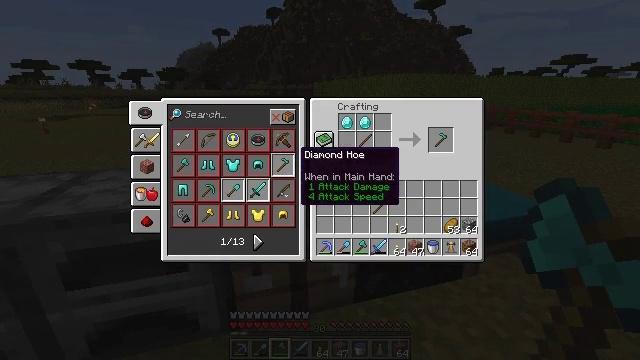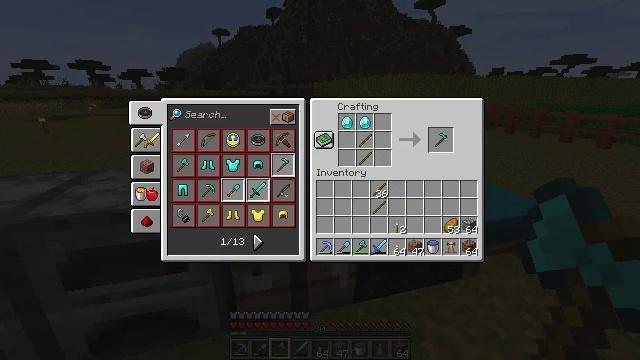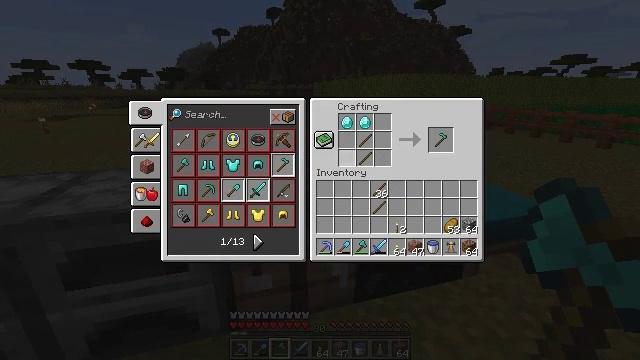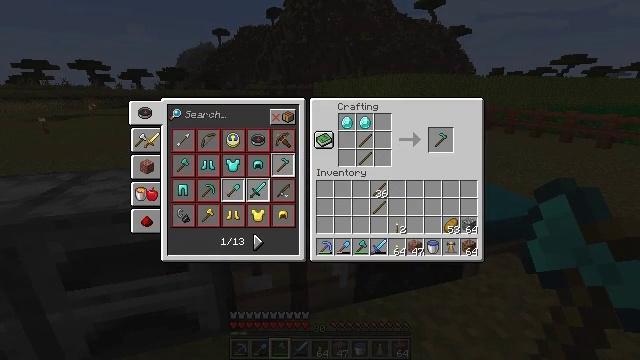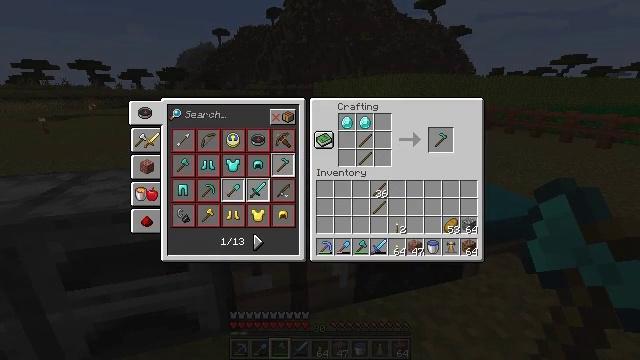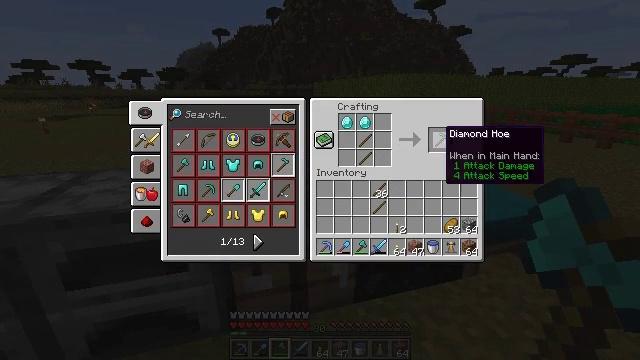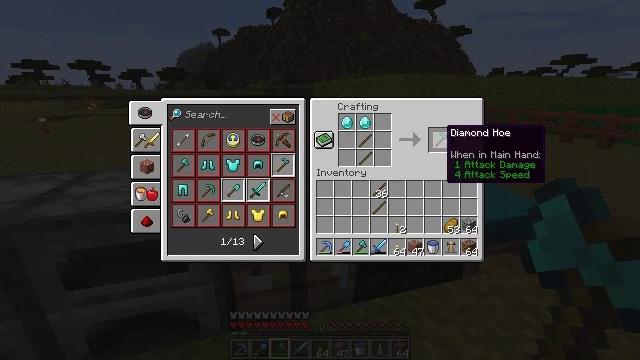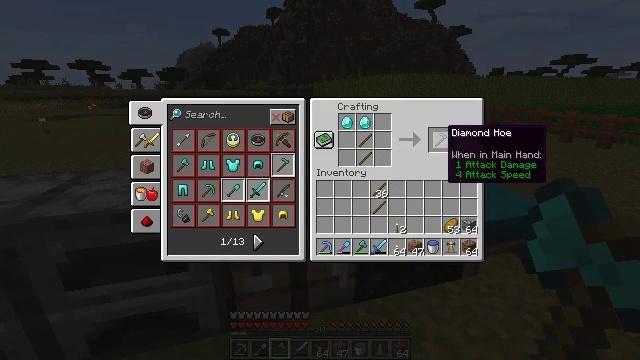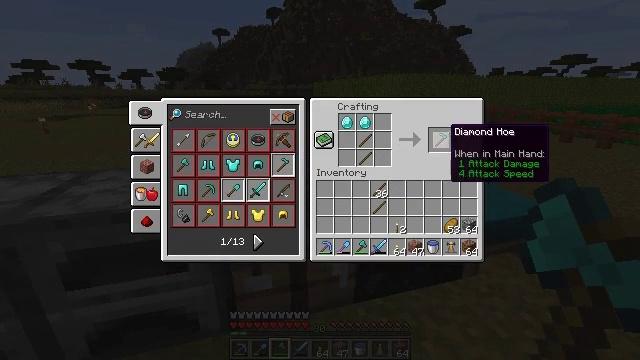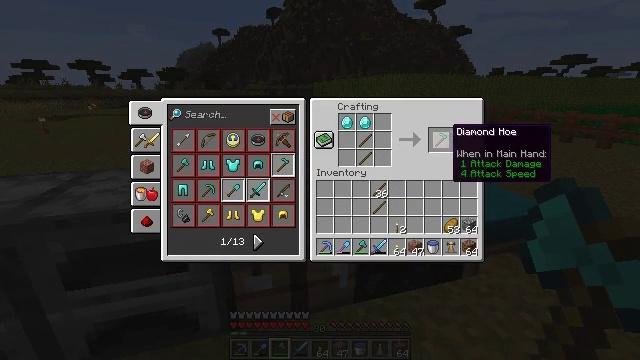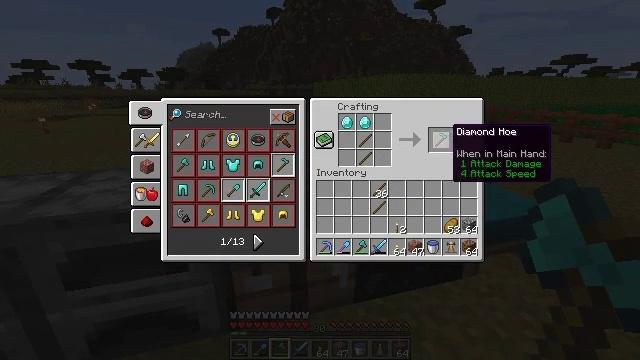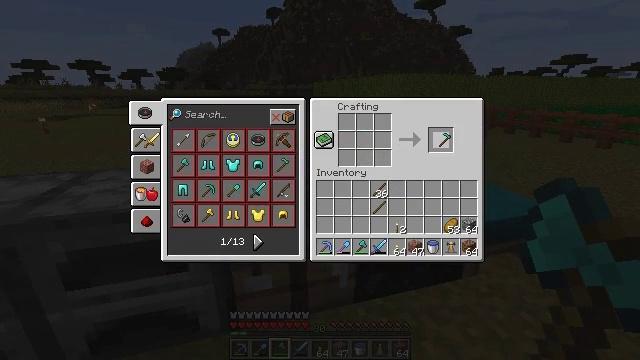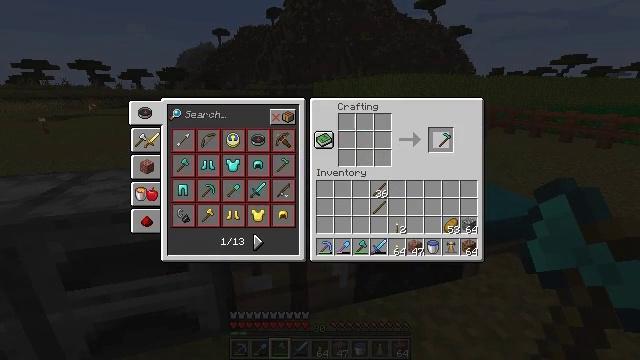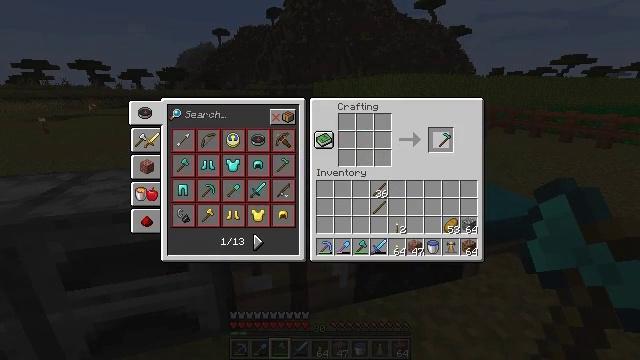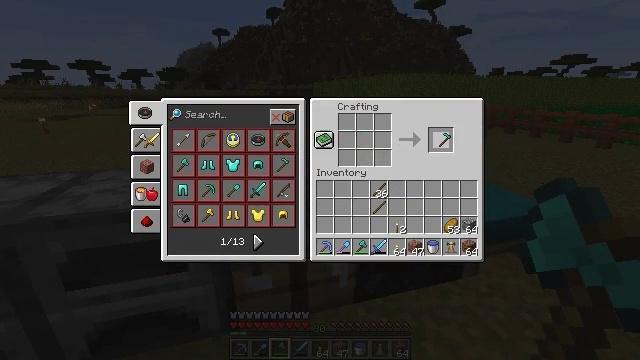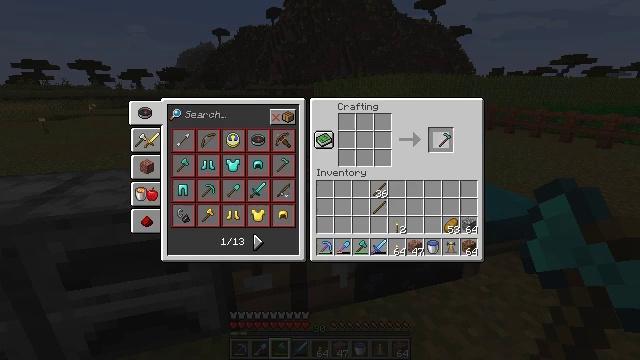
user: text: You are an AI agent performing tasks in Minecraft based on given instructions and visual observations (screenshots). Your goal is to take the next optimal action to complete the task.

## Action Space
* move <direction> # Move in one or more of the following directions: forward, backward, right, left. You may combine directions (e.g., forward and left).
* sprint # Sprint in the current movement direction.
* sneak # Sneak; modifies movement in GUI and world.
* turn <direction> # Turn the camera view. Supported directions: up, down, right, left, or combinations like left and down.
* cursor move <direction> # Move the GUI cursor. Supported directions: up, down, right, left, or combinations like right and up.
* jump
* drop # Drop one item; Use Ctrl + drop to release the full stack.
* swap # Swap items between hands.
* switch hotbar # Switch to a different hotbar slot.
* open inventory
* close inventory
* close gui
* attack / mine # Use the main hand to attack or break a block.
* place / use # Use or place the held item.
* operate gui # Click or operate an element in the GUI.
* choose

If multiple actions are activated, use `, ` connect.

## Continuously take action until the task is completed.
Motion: motion action
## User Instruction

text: Obtain a diamond hoe by crafting it with specific materials.
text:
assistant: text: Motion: cursor move right
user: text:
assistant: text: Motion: cursor move right and up
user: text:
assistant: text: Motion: cursor move right
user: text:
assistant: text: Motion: cursor move right
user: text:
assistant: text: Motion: cursor move right
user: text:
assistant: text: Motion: no_op
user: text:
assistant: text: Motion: no_op
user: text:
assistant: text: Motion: no_op
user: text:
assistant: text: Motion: no_op
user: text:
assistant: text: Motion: no_op
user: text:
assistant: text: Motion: operate gui
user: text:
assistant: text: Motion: operate gui
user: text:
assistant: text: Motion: operate gui
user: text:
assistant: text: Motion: no_op
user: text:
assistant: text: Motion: no_op
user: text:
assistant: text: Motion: no_op